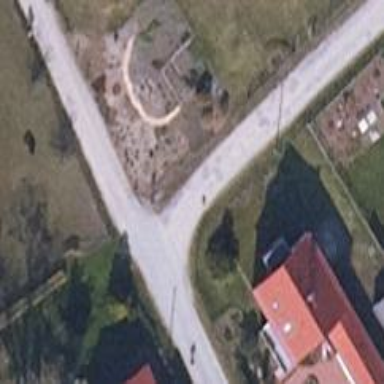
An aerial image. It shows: Residential road with compacted surface and no sidewalk.